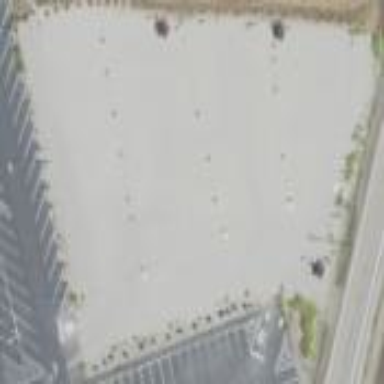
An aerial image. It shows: Parking area with gravel surface.